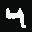
Label: 4